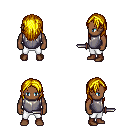
a pixel art fantasy rpg character, male body template, human, dark skin, steel chest armor, white pants, blonde long hairstyle, brown shoes, dagger, four views (front, back, left, right), 2x2 character sprite sheet, small pixel art, hard edges, no anti-aliasing